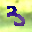
Label: 3